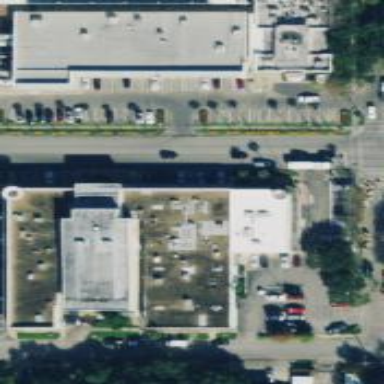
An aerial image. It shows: Retail building.